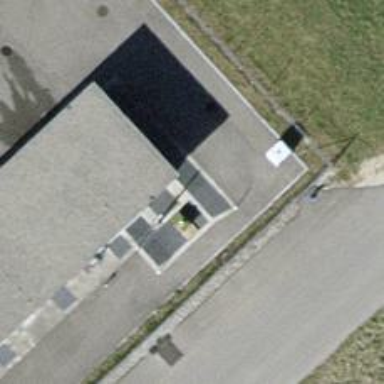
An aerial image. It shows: Pumping station.